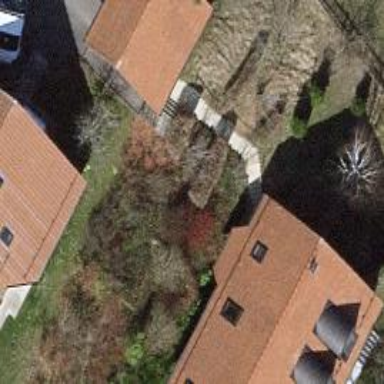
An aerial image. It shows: Garage.